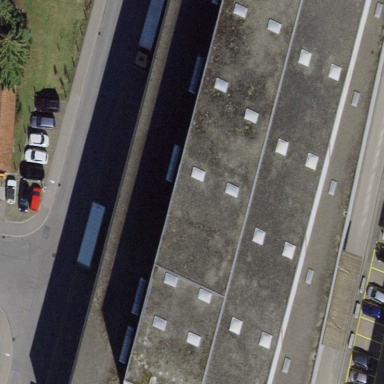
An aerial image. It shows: Industrial building.